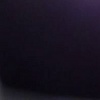
Label: space